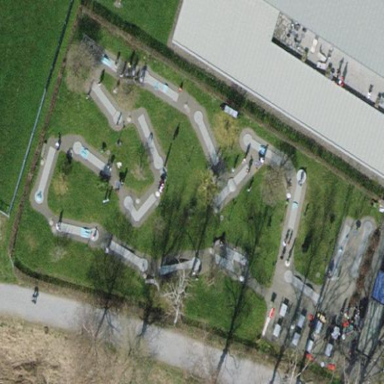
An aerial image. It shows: Miniature golf leisure land.